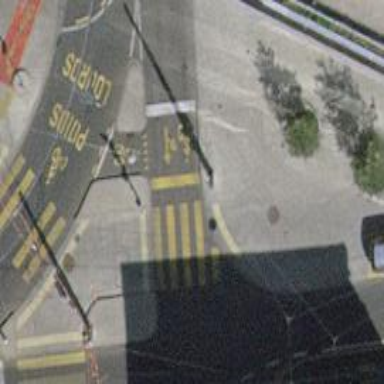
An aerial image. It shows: Road with traffic signals.